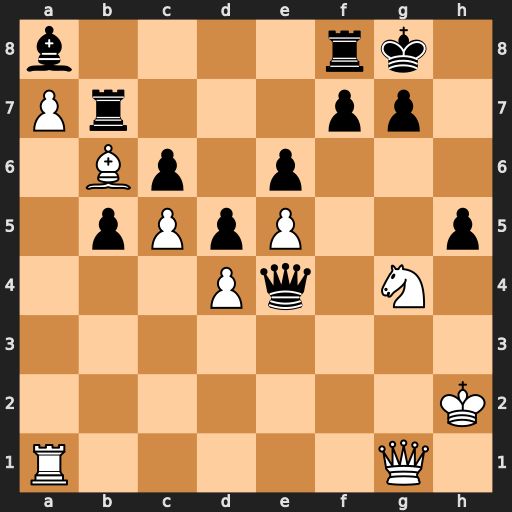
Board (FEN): b4rk1/Pr3pp1/1Bp1p3/1pPpP2p/3Pq1N1/8/7K/R5Q1
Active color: w
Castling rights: -
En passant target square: -
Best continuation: Nf6+ Kh8 Nxe4